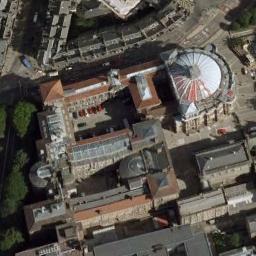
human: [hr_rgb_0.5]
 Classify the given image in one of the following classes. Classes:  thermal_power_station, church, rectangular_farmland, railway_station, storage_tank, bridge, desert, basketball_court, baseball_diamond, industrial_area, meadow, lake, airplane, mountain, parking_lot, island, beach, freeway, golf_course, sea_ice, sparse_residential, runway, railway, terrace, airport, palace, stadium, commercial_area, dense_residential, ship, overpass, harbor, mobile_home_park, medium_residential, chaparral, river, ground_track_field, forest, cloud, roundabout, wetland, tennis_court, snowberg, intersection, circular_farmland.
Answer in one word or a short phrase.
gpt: church